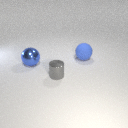
large blue metal sphere behind small gray metal cylinder